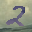
Label: 2